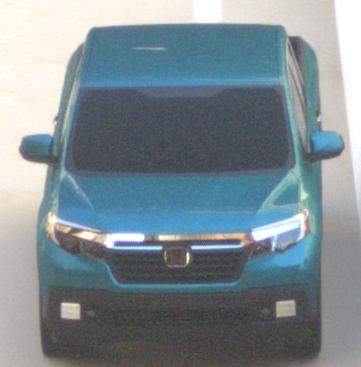
Make: Honda
Model: Ridgeline
Detailed model: Gen. 2
Model produced from: 2016
Model produced until: 2020
Doors: 4
Color: blue
Road condition: dry road
Daytime: morning or afternoon
Contrast: low contrast